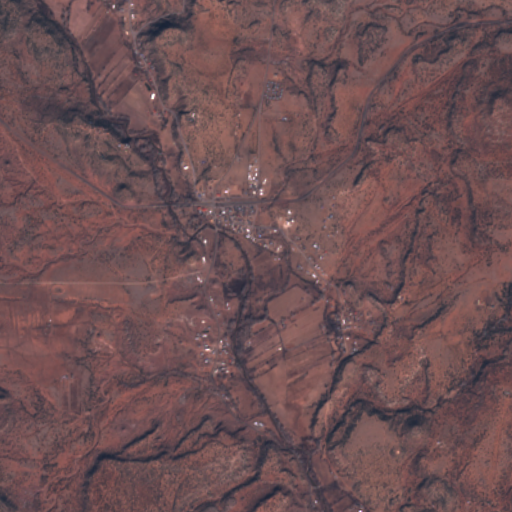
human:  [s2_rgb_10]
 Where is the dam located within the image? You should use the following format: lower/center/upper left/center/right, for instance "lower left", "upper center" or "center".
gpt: The dam is located in the upper left of the image.
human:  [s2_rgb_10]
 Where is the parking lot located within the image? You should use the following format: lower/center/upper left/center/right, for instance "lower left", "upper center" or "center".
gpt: The parking lot is located in the upper center of the image.
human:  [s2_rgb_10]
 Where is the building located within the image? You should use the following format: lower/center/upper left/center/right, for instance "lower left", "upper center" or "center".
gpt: The building is located in the upper center of the image.
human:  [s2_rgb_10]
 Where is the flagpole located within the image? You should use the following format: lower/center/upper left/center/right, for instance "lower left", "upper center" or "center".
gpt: The flagpole is located in the upper center of the image.
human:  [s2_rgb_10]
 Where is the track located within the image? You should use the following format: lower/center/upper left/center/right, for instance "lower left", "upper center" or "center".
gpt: There is no track in the image.